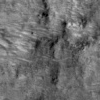
Atmospheric dust classification: not_dusty